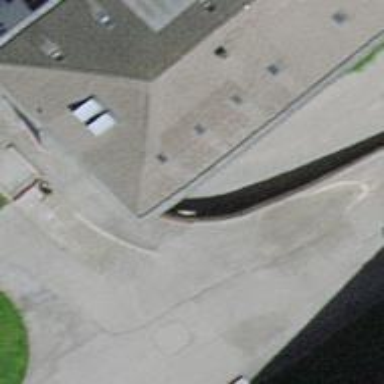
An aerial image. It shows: Parking entrance.